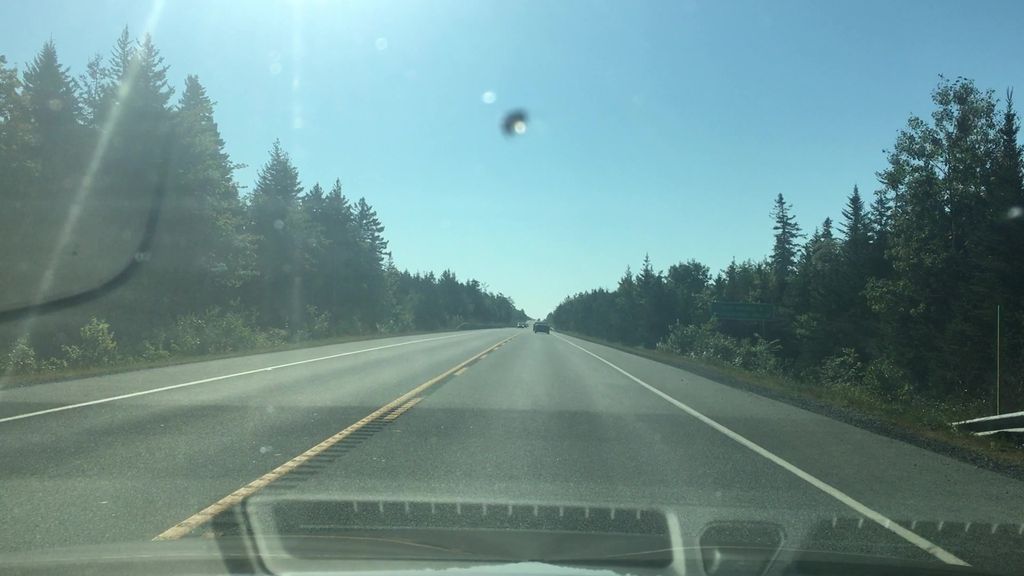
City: halifax